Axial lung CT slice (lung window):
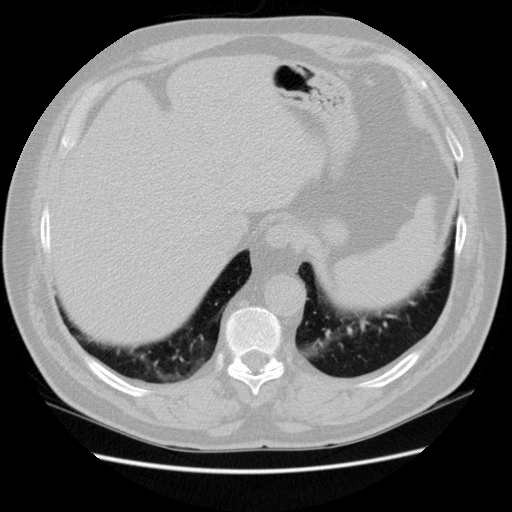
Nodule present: no